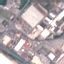
Land use / land cover: Industrial